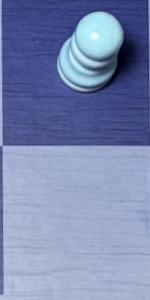
Label: Empty